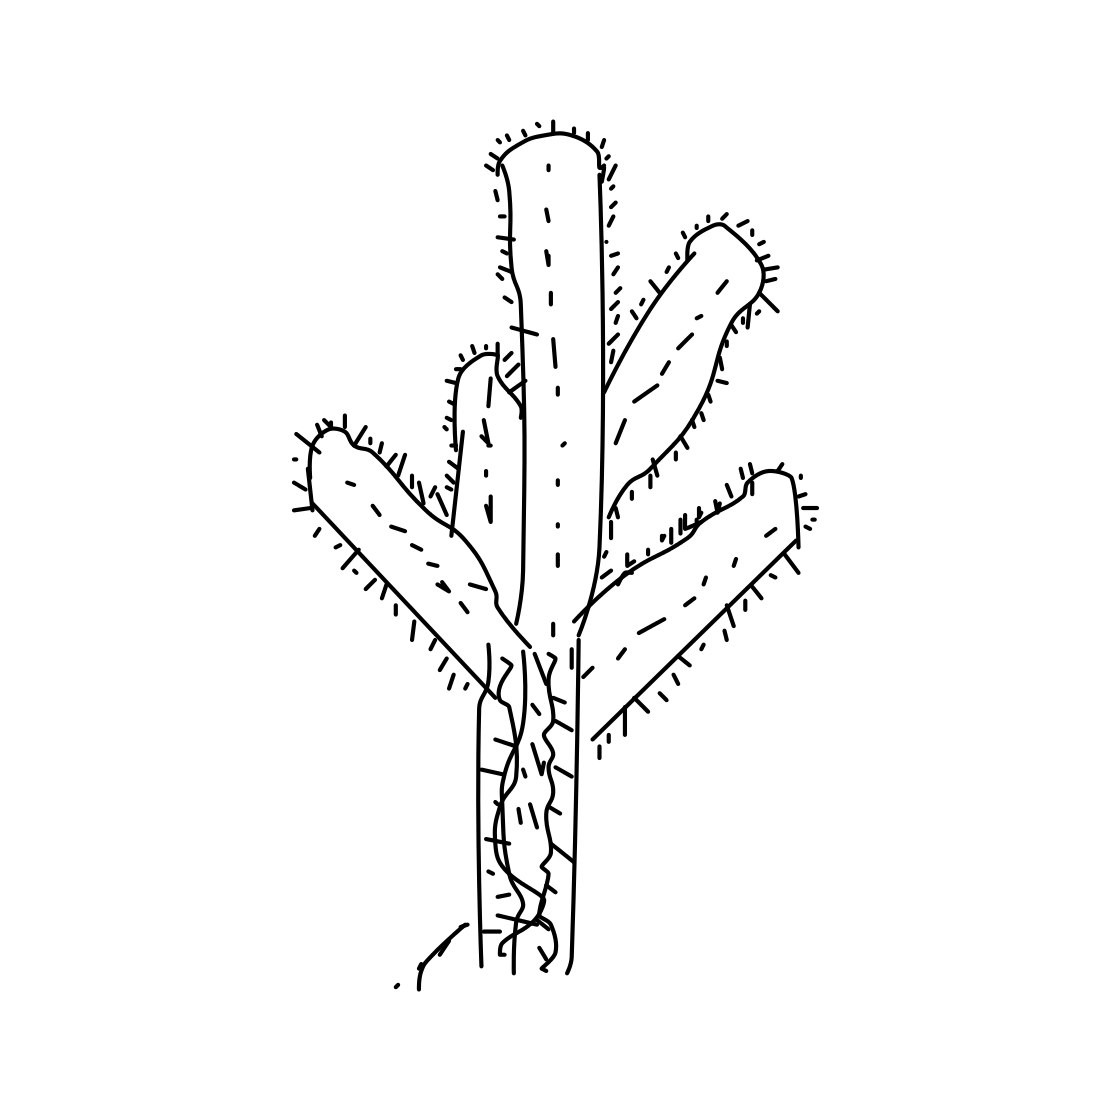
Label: cactus